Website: macys
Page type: customer-info-address
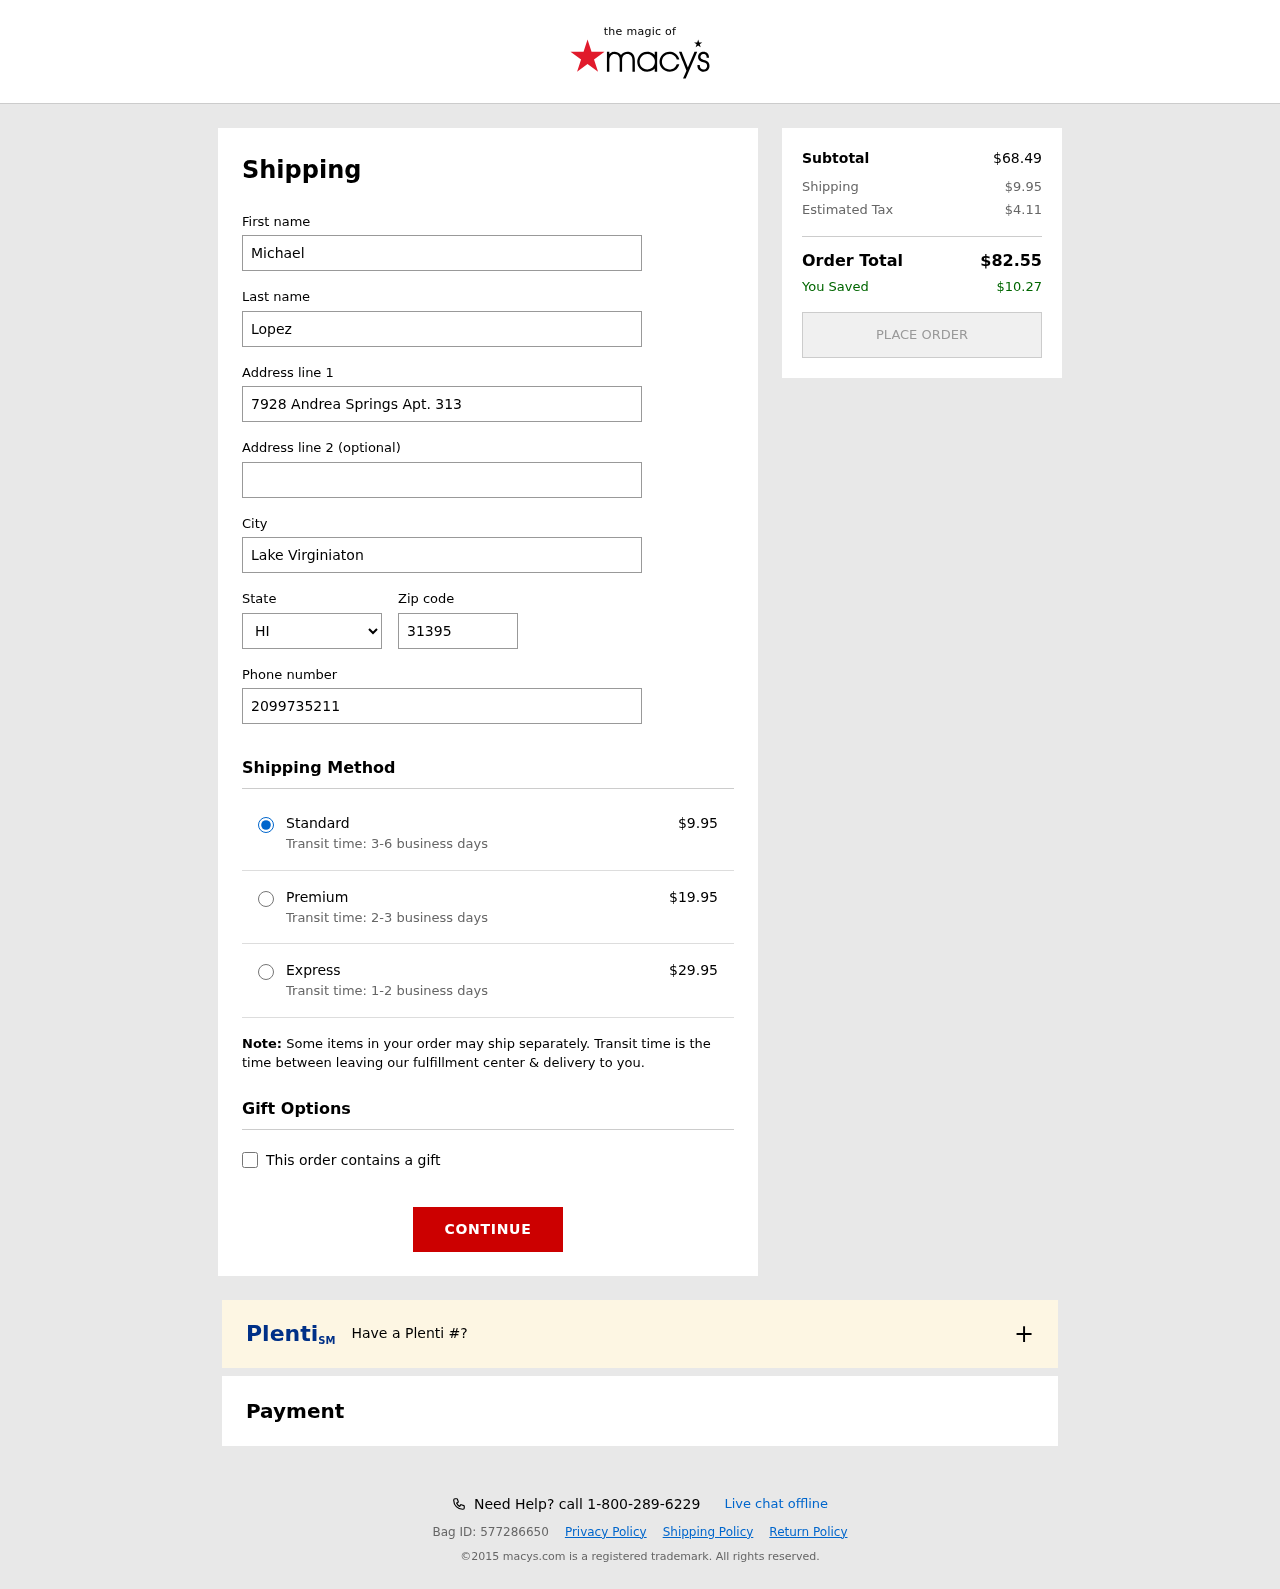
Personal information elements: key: PII_CITY
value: Lake Virginiaton
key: PII_FIRSTNAME
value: Michael
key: PII_LASTNAME
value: Lopez
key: PII_PHONE
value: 2099735211
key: PII_POSTCODE
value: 31395
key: PII_STATE_ABBR
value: HI
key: PII_STREET
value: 7928 Andrea Springs Apt. 313
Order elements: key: ORDER_SHIPPING_COST
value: $9.95
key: ORDER_SHIPPING_COST_PREMIUM
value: $19.95
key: ORDER_SHIPPING_COST_EXPRESS
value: $29.95
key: ORDER_SUBTOTAL
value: $68.49
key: ORDER_TAX
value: $4.11
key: ORDER_TOTAL
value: $82.55
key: ORDER_SAVINGS
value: $10.27